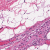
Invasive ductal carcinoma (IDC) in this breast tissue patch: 0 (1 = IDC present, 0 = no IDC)